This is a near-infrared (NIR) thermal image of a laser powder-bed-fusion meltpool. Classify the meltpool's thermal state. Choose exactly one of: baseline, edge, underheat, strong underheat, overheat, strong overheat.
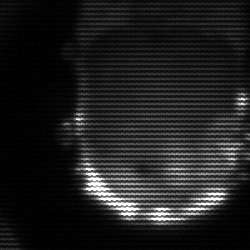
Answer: baseline